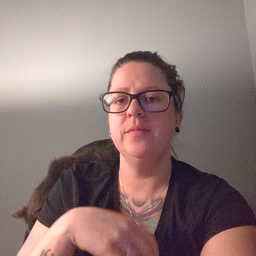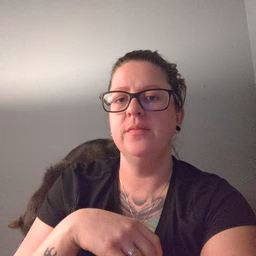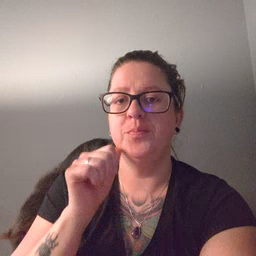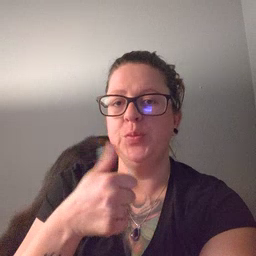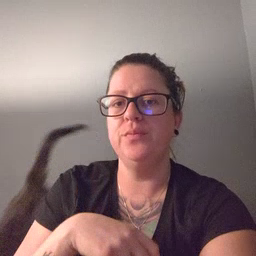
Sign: tomorrow